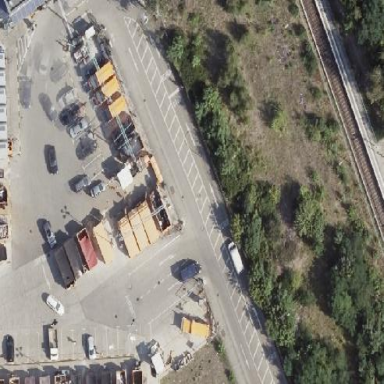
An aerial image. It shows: Recycling center for scrap metal in commercial area.